Current action and preconditions to check: trajectory_clear

Your task: For each precondition in the list above, predict whether it will hold at this action.

Consider the current scene as observed from the mobile robot's camera, and analyze the predicted future states of all dynamic agents (e.g., people, animals, vehicles, or any moving entities) within the NEXT SECOND.

IMPORTANT: Only answer "very likely" if you are absolutely certain—based on strong, clear evidence—that a dynamic agent will violate the precondition in the predicted future state. Do NOT answer "very likely" for unlikely, ambiguous, or low-probability risks.

Ask yourself for each precondition: Is there a high probability, with clear and convincing evidence, that the predicted future states of any dynamic agent will interfere with the predicted future state of the currently executing action within the NEXT SECOND, causing that precondition to fail?

Assess the risk level based on these predictions. Use "likely" or "very likely" if motions create a clear risk of interference.

Use "neutral" or "improbable" if agents are nearby but their predicted paths are clearly diverging or non-conflicting.

Failure Risk Categories: "very improbable", "improbable", "neutral", "likely", "very likely"

Answer Format: Output ONLY the probability_of_failure value from these categories: "very improbable", "improbable", "neutral", "likely", "very likely"

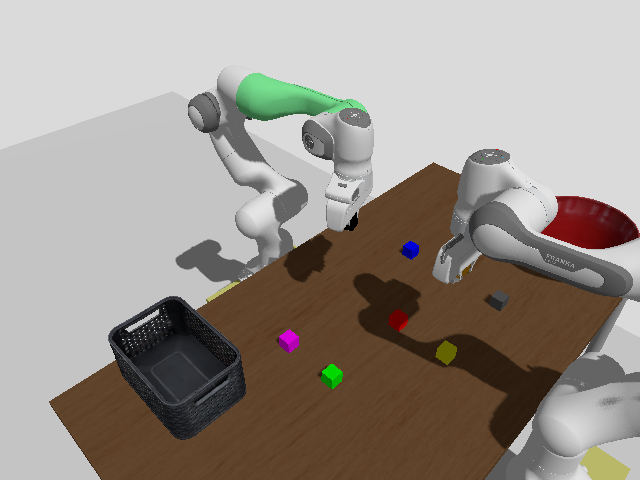

Answer: very improbable